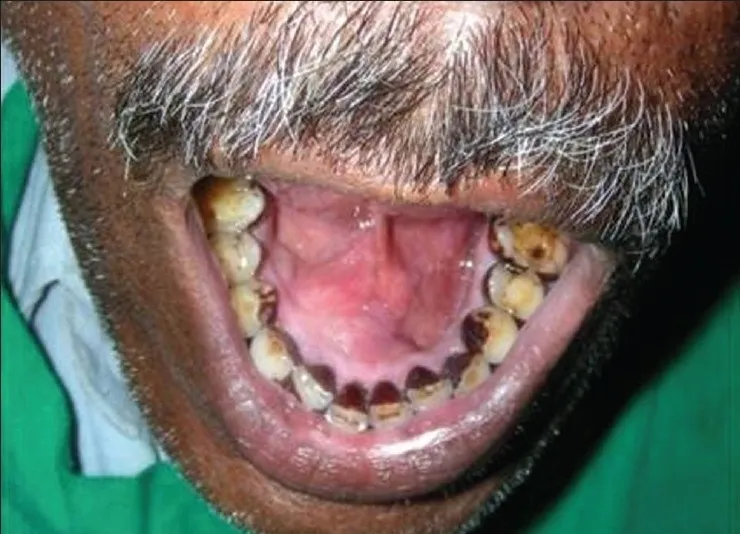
Mucosal colored swelling of approximately 3 cm in diameter on the lingual aspect of mandible on the right side, extending from 32 to 44.
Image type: medical_photograph (oral_photograph)